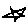
Label: star